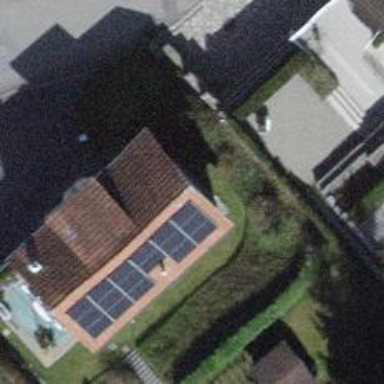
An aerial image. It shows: Solar power generator.